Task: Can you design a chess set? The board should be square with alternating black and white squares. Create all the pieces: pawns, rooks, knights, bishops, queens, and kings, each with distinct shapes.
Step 4641:
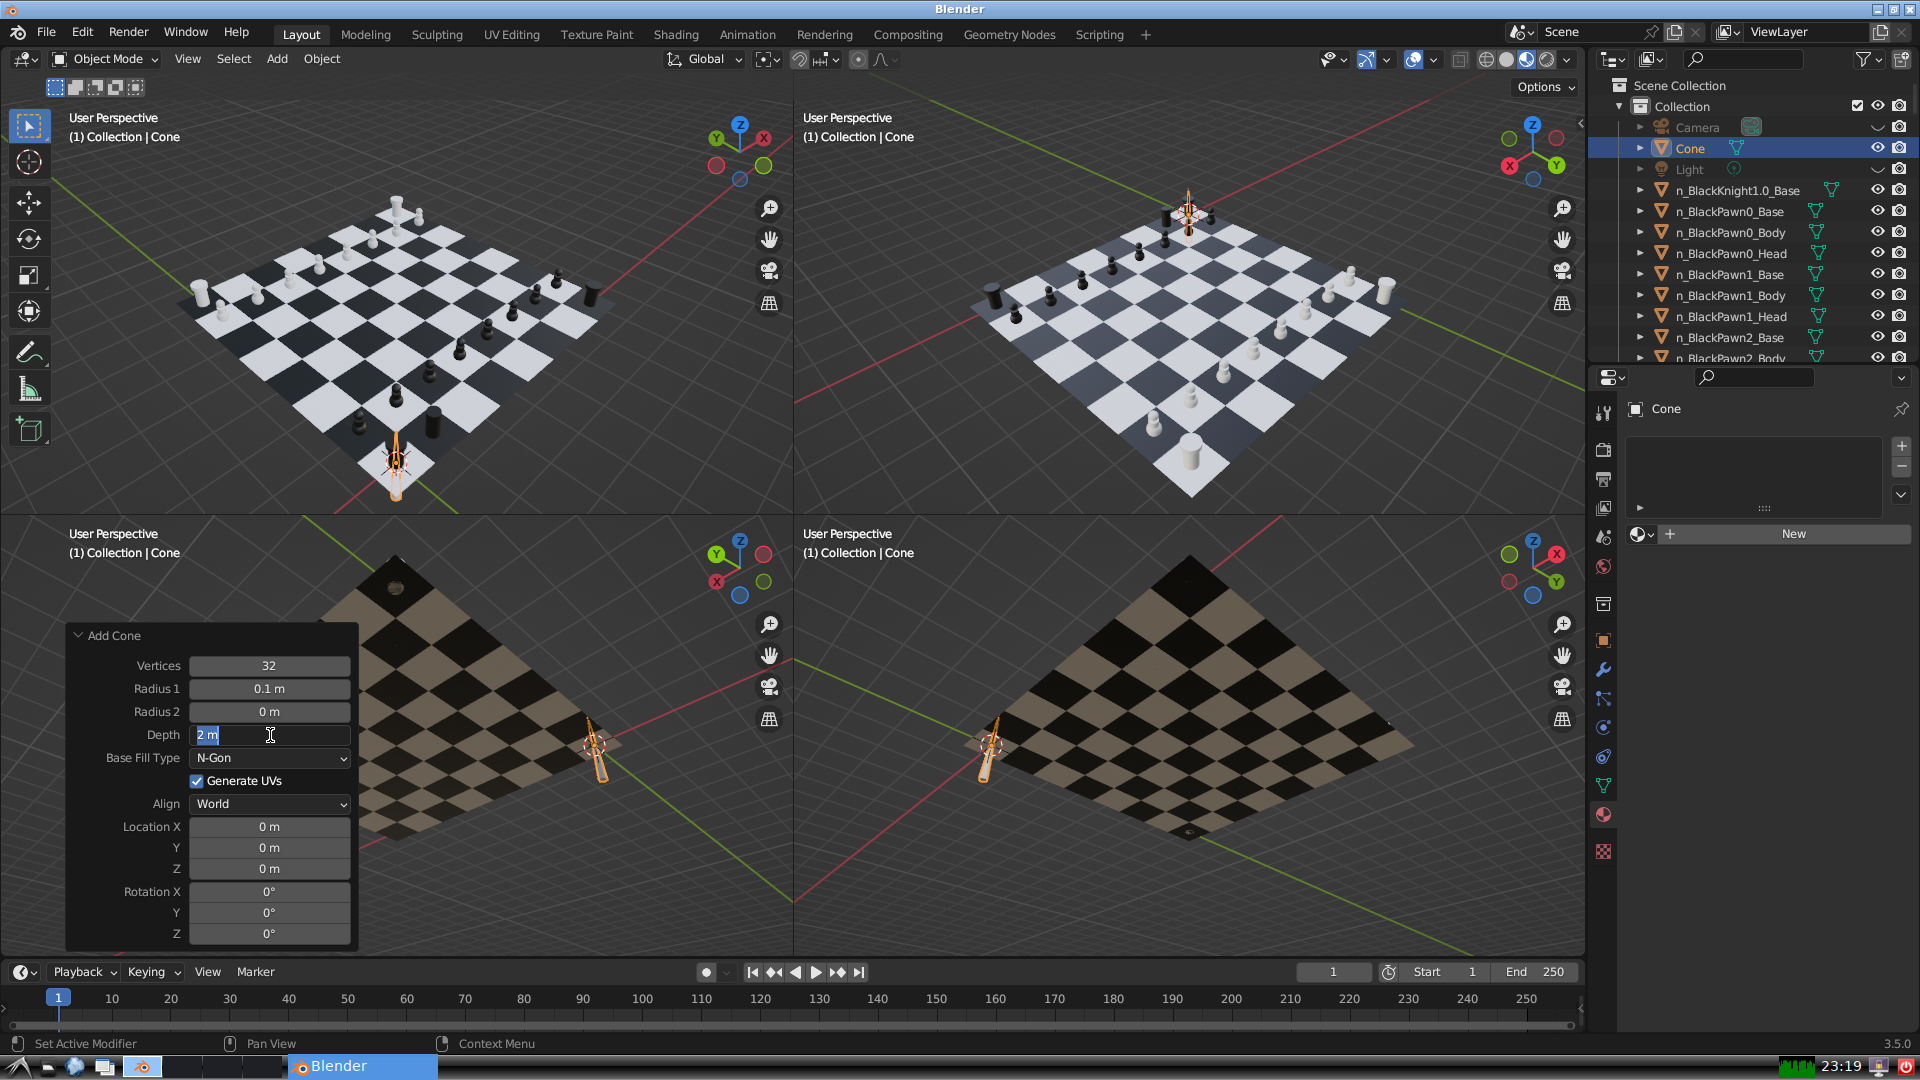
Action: input_text: 0.4